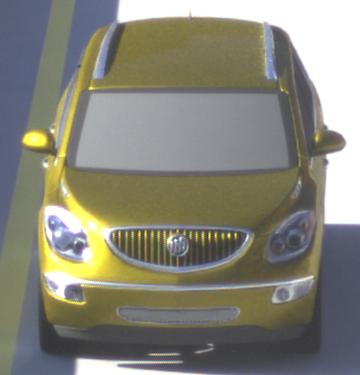
Make: Buick
Model: Enclave
Detailed model: GMT967
Model produced from: 2007
Model produced until: 2017
Doors: 5
Color: yellow
Road condition: dry road
Daytime: morning or afternoon
Contrast: high contrast